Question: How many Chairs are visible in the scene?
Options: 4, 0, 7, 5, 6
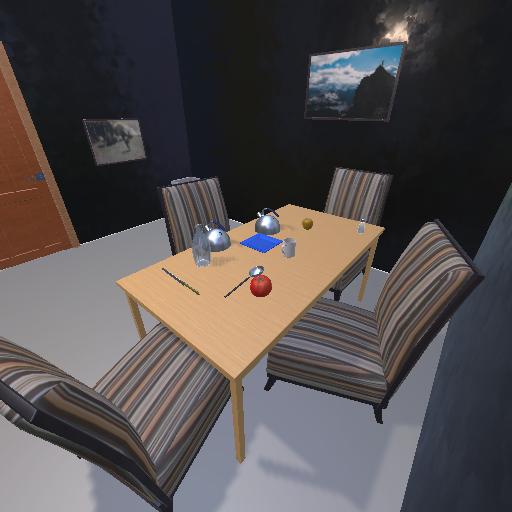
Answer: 4